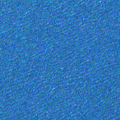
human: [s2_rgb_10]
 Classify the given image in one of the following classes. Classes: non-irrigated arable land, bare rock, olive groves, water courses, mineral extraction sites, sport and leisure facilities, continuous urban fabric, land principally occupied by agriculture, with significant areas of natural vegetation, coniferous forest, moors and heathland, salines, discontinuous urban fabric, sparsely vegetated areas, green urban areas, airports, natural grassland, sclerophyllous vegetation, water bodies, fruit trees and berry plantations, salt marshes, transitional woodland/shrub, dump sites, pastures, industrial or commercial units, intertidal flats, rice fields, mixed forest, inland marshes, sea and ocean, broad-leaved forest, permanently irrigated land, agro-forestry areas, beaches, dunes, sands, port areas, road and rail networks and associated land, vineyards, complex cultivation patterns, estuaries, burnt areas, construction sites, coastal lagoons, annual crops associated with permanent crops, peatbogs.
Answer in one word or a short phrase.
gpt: sea and ocean